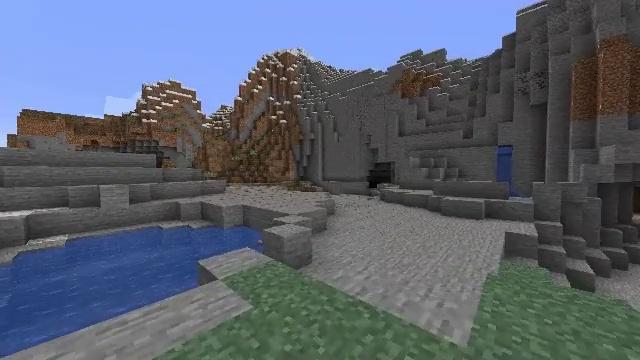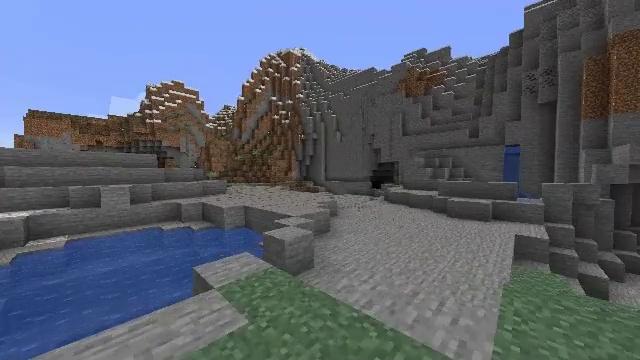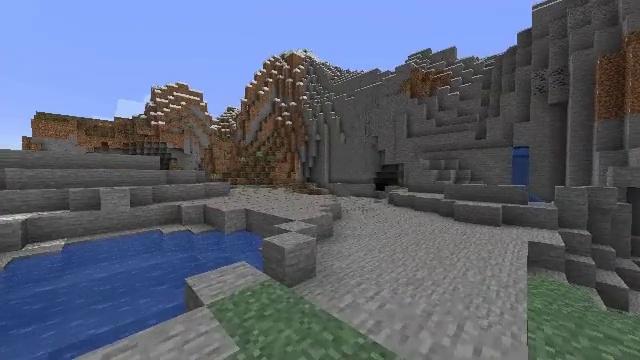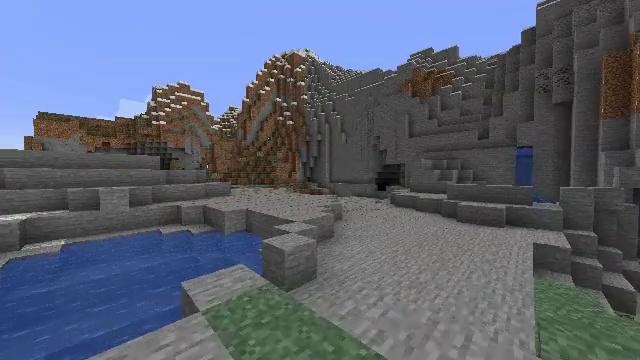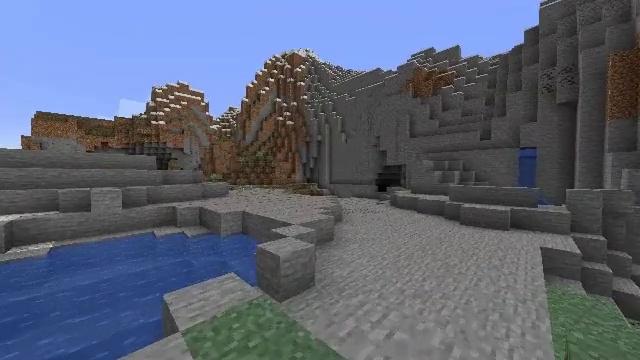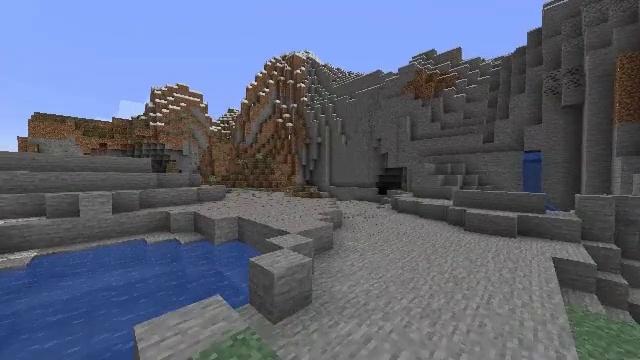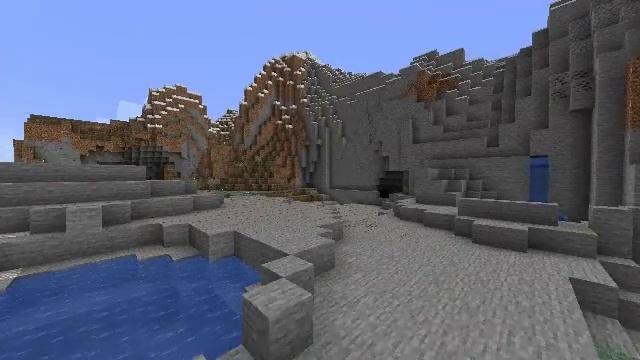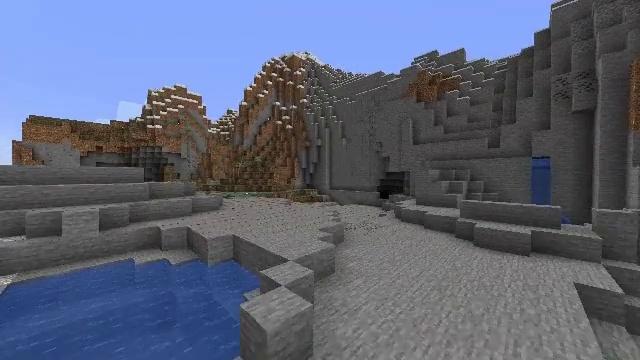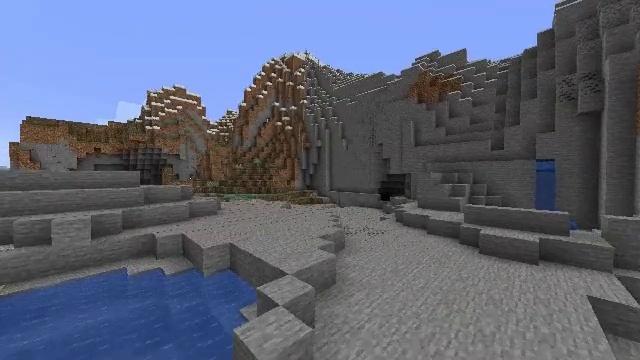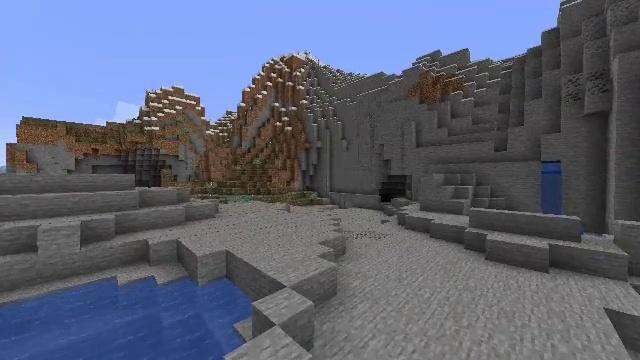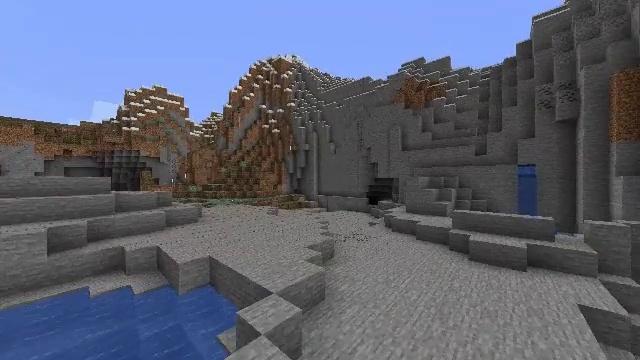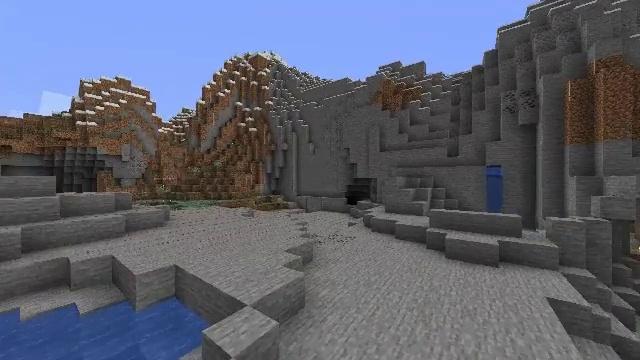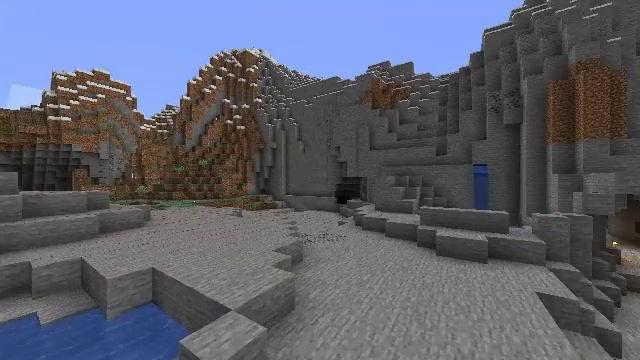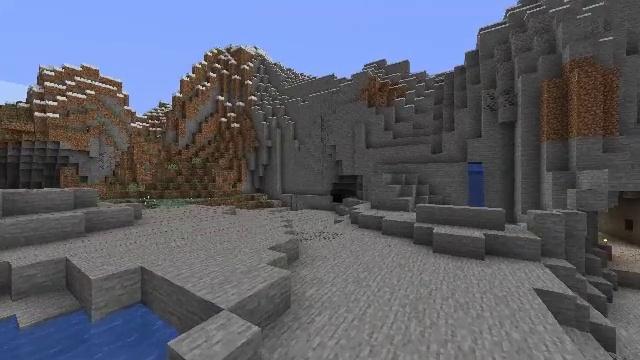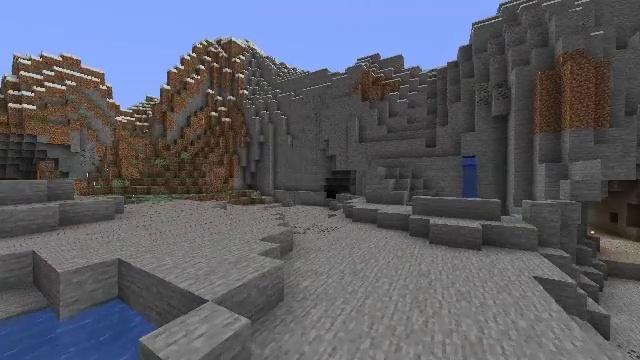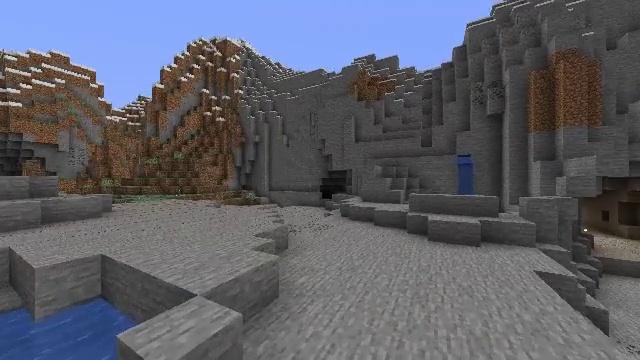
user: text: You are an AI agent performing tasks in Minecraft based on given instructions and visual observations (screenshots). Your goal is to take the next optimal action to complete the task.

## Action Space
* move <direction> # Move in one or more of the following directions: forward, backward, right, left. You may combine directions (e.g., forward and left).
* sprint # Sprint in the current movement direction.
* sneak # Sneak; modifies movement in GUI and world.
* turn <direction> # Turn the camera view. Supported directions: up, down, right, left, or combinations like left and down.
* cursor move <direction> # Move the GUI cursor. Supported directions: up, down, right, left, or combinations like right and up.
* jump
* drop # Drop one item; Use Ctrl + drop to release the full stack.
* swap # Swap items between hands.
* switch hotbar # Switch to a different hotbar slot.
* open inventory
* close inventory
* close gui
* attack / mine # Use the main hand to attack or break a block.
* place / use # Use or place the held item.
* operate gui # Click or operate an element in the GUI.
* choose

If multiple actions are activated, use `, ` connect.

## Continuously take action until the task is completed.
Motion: motion action
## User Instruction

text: Remove a diamond pickaxe from the inventory.
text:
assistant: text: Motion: move forward, sprint
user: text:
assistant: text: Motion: move forward, sprint
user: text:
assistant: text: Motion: move forward, sprint
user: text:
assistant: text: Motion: move forward, sprint
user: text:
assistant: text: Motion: move forward, sprint, jump
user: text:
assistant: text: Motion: move forward, sprint, jump
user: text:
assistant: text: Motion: move forward, sprint, jump
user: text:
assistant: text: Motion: move forward, sprint, jump
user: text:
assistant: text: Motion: move forward, sprint, jump
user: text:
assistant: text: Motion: move forward, sprint, turn right, jump
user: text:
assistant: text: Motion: move forward, sprint, turn right
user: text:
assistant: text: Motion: move forward, sprint, turn right
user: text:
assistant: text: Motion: move forward, sprint, turn right
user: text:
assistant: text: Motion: move forward, sprint, turn right
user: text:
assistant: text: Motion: move forward, sprint, turn right
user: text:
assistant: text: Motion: move forward, sprint, turn right
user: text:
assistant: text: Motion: move forward, sprint
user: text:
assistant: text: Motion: move forward, sprint
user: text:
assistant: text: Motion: move forward, sprint
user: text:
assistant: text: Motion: move forward, sprint, turn right
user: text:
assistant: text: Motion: move forward, sprint, turn right
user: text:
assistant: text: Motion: move forward
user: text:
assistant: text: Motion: move forward
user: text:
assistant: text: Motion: move forward, turn down
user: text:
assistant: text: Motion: move forward
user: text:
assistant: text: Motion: move forward
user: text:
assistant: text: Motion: turn up
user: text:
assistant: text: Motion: no_op
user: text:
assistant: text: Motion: drop
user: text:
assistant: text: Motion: drop